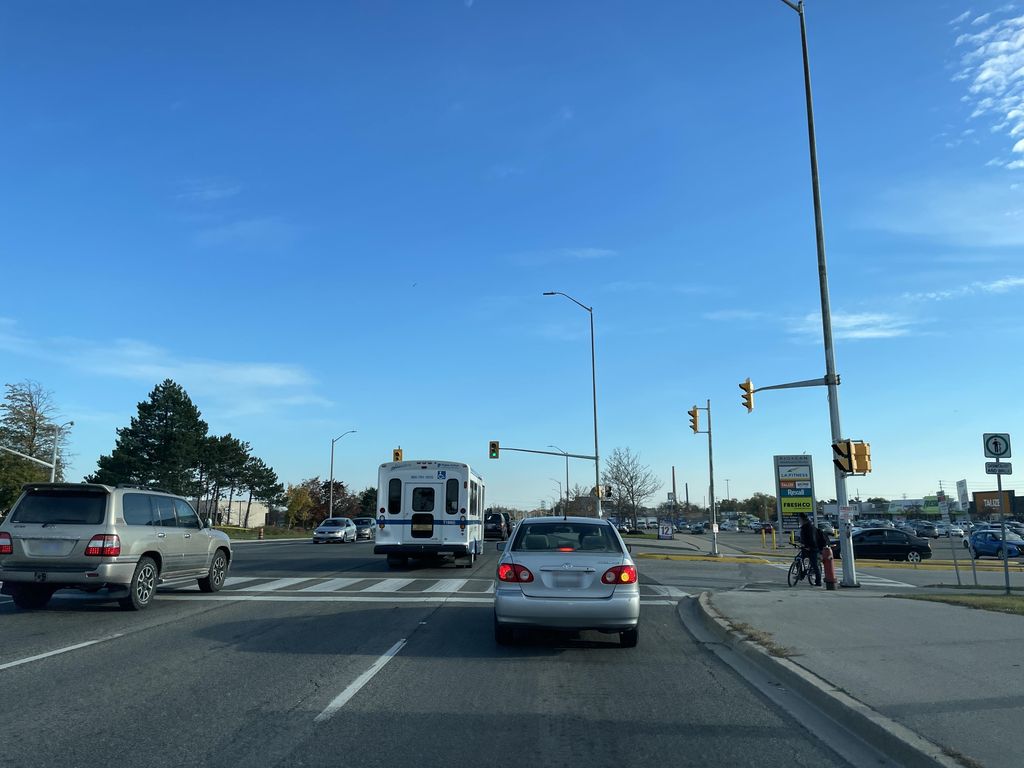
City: toronto